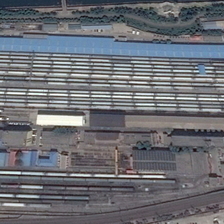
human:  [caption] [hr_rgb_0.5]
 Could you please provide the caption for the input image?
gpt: a railway station is near a river with some green trees .

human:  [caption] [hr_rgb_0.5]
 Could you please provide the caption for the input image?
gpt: a railway station is near a river with some green trees .

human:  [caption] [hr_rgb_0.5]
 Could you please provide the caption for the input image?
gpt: the railway station is on the side of the river .

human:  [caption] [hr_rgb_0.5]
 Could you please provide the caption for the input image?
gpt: lots of trains are near the railway track .

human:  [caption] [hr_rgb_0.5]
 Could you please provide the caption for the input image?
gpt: lots of trains are near the railway track .